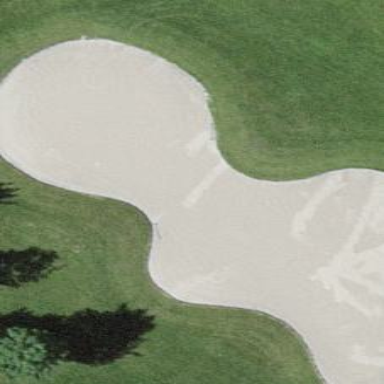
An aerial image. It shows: Golf bunker.